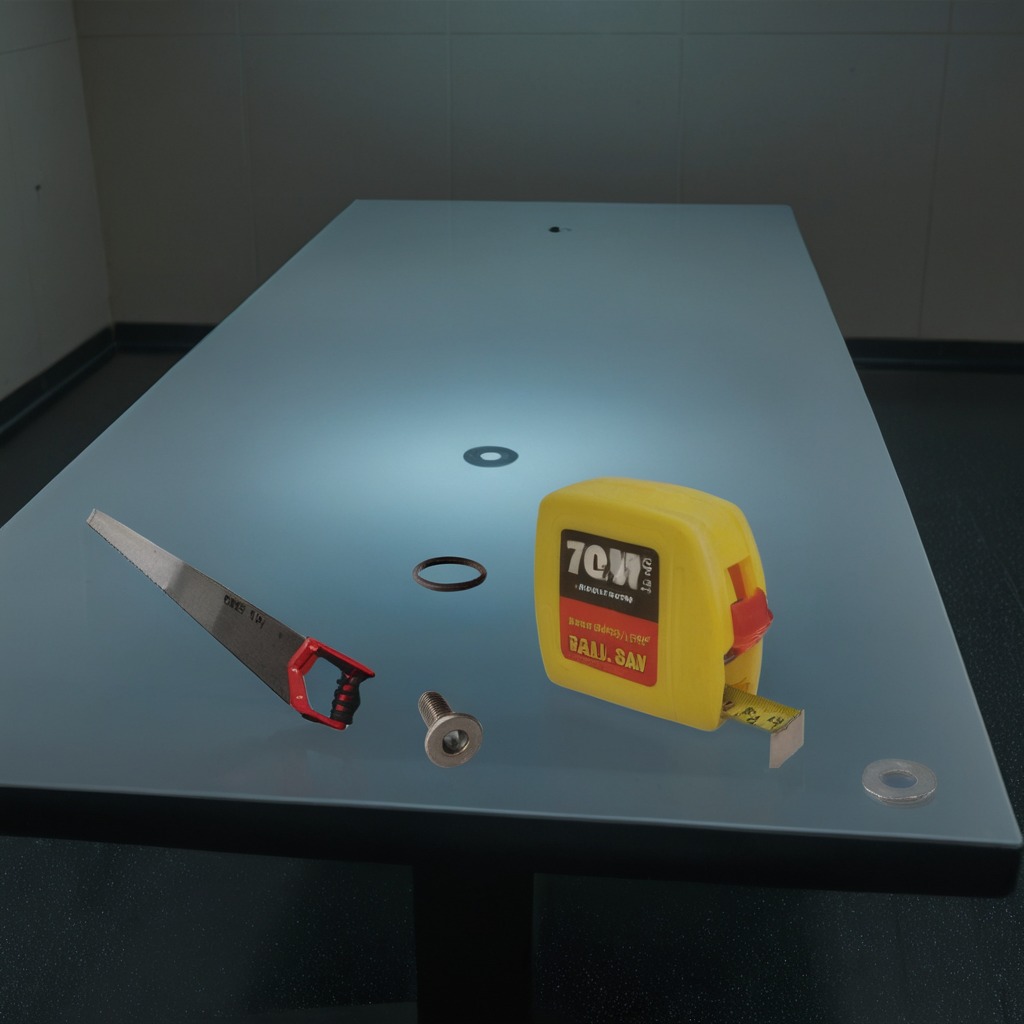
A rubber Oring, a flat metal washer, a measuring tape, a metal machine screw, and a handheld metal saw are lying on a clean empty table in a railway signal maintenance room lit by harsh overhead fluorescents.